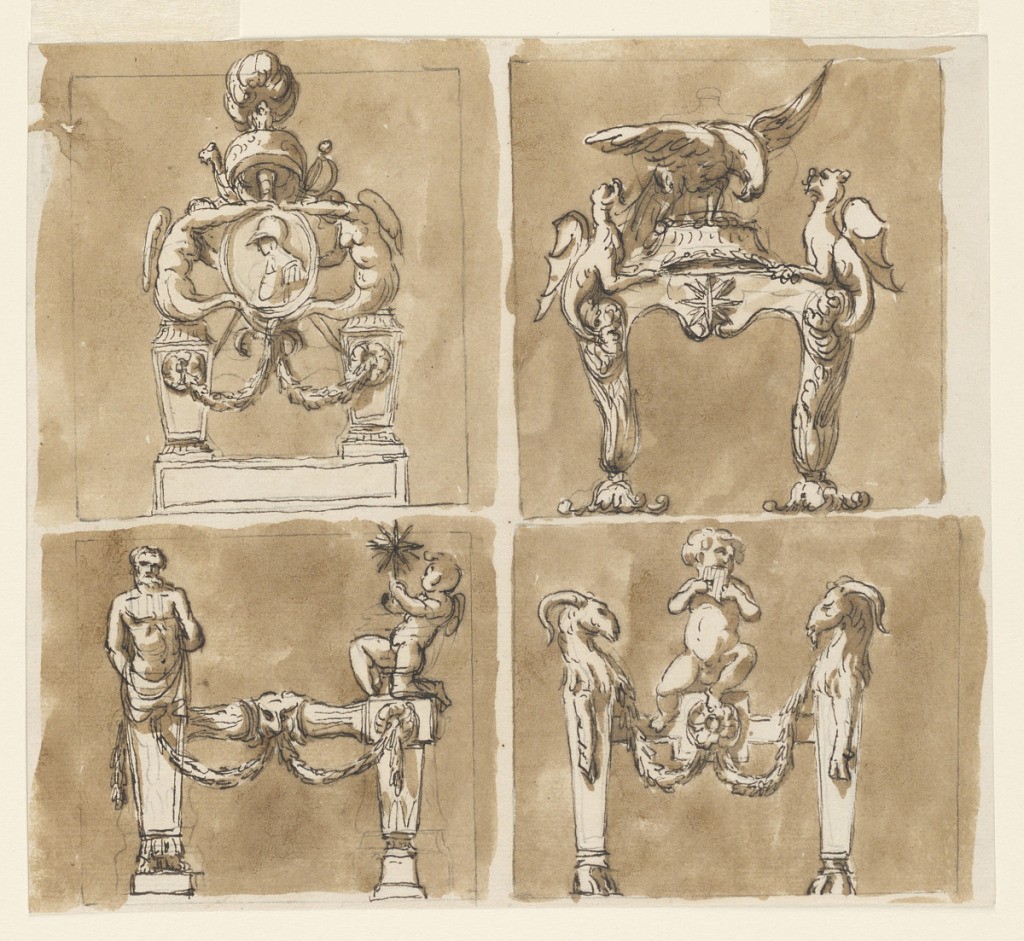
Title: Four fenders
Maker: Giuseppe Barberi, Italian, 1746–1809
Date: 1746–1809
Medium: Pen and brown ink, brush and brown wash, graphite on off-white laid paper
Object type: Drawing
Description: Four fenders.